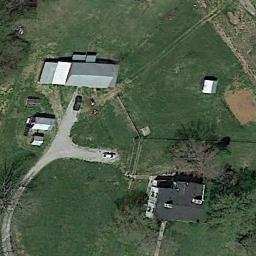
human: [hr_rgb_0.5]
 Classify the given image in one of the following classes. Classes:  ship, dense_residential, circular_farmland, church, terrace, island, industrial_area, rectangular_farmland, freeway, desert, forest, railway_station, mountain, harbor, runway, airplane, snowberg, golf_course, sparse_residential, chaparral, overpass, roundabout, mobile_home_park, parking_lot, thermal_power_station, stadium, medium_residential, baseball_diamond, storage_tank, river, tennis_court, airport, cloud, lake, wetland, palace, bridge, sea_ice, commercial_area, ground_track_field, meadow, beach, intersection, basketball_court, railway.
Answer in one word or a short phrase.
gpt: sparse_residential